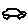
Label: car